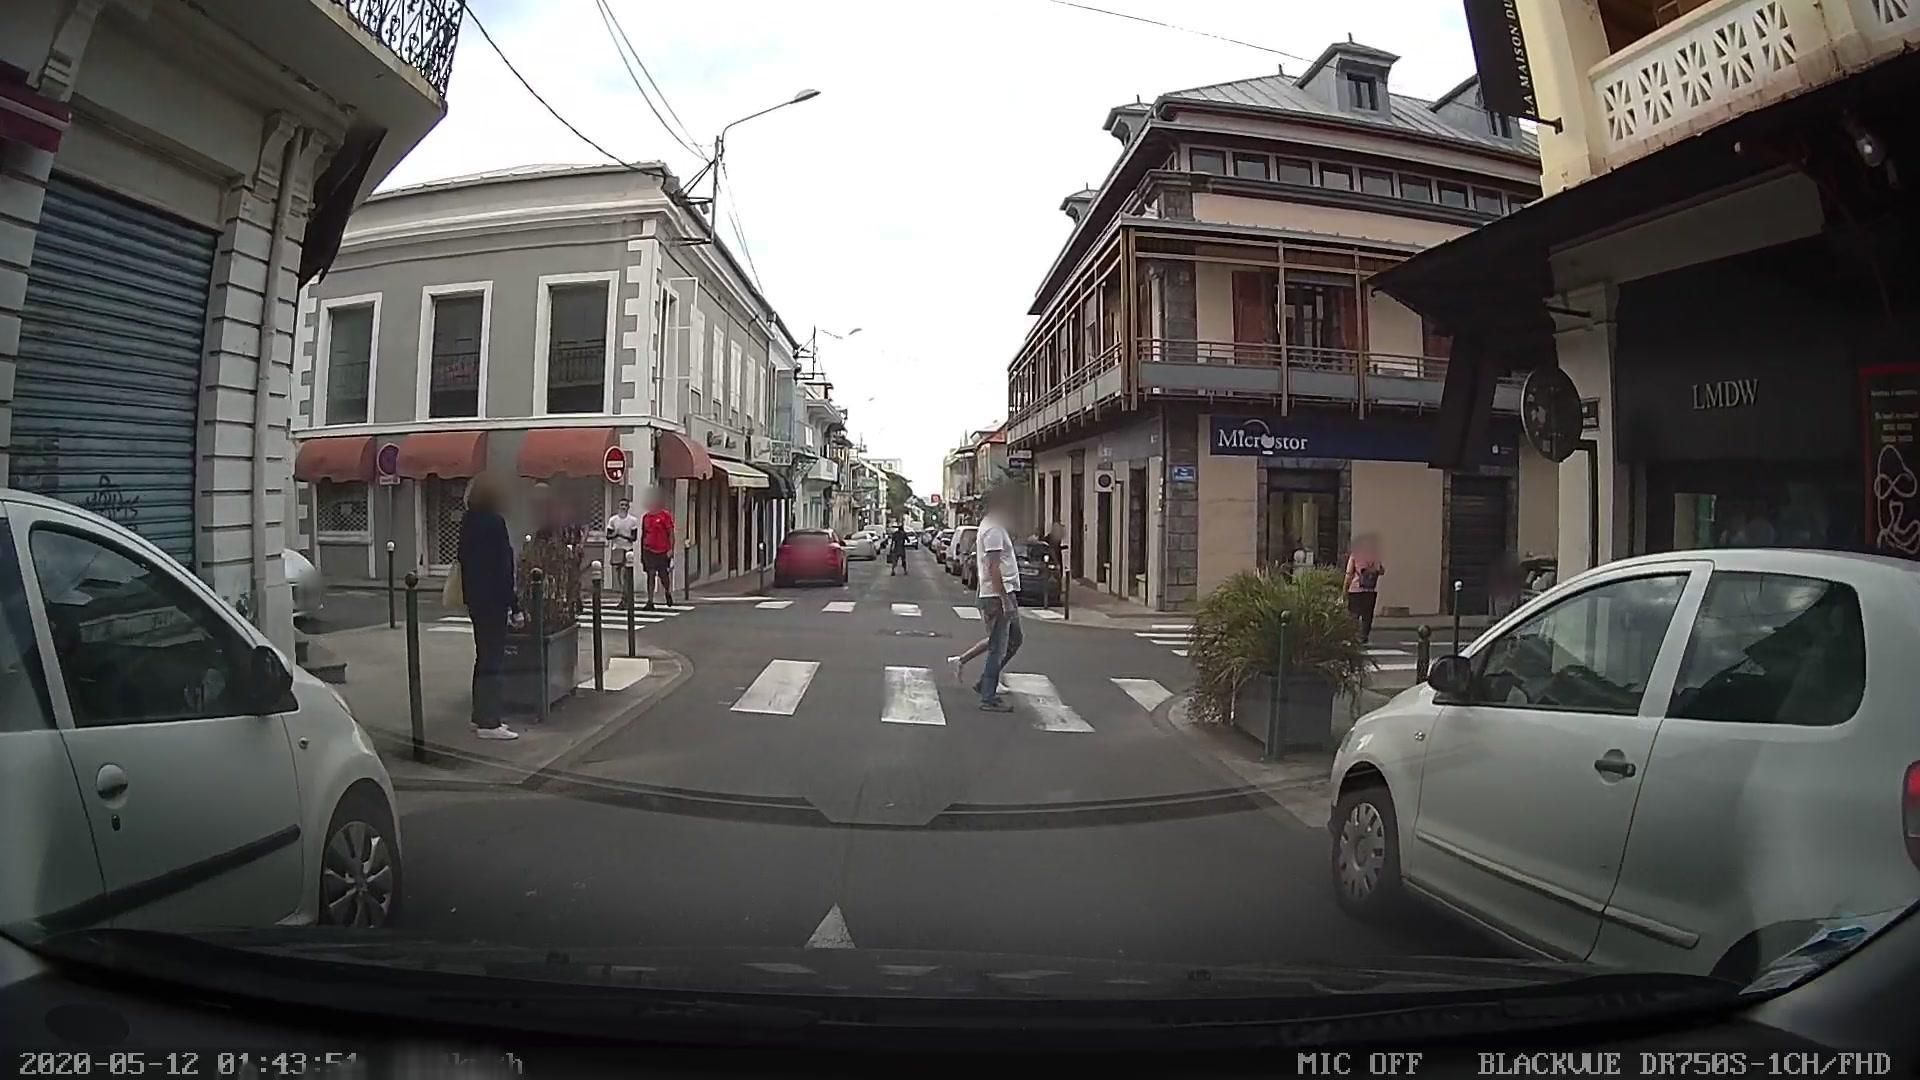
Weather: cloudy
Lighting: day
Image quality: good
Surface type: driving surface
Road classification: unclassified
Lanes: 1
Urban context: urban centre
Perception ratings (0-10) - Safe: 4.7, Lively: 8.74, Beautiful: 5.96, Boring: 0.56, Depressing: 3.94, Wealthy: 8.27